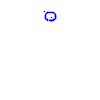
Particle: kaon